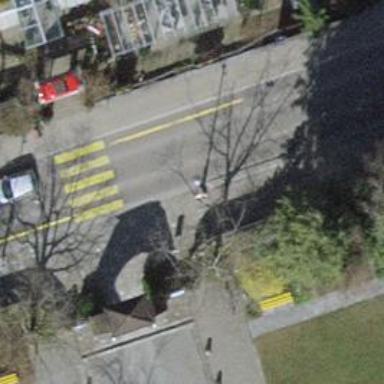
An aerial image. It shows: Public transport stop position.